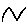
Label: zigzag